Question: I'm using Graphics.DrawString to draw a word inside a box. The boxes have a pre-defined minimum width which is large enough to accomodate the word.
Code:
'''
RectangleF behaviorRect = new RectangleF(bodyRect.Left + bodyRect.Width / 8,
bodyRect.Top + bodyRect.Height / 8,
bodyRect.Width * 3 / 4,
bodyRect.Height * 3 / 4);
g.DrawRectangle(bluePen, bodyRect.Left + bodyRect.Width / 8,
bodyRect.Top + bodyRect.Height / 8,
bodyRect.Width * 3 / 4,
bodyRect.Height * 3 / 4);
g.DrawString("Behavior", textFont, blueBrush, behaviorRect, centerFormat);
'''
On every Windows system this application has been tried on, it works fine. But one guy's Win 7 laptop is wrapping the text. Any ideas about why it would do this? The font is Verdana, and it appears to be using the correct font in the image.

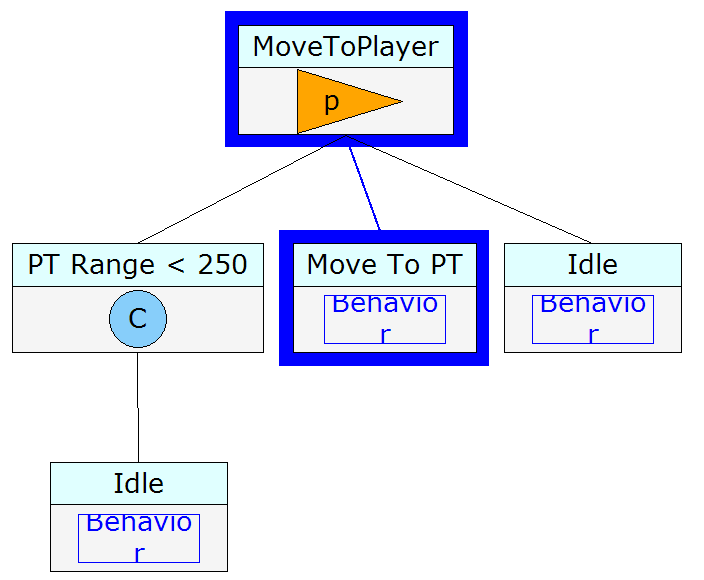
Answer: Got it. The person in question had set his fonts to render at +25% size in the control panel. So the short answer to my question is, "yes".